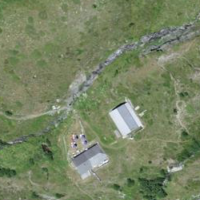
EUNIS habitat code: 26
Species observed at this site:
Hyles gallii